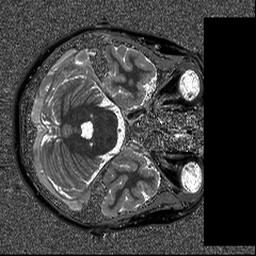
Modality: T1map
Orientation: axial
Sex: female